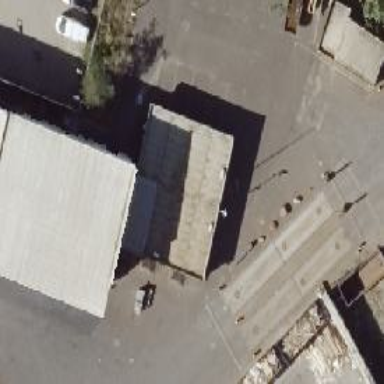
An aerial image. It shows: Part of building.